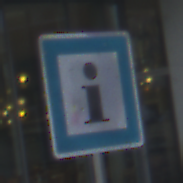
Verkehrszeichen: Informationsstelle
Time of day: SunriseSunset
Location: Outdoor (Urban)
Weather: PartlyCloudy
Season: NotSpecified
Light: Natural